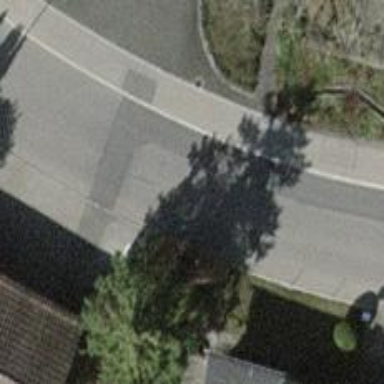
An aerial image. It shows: Residential road with asphalt surface and sidewalk on the left side.